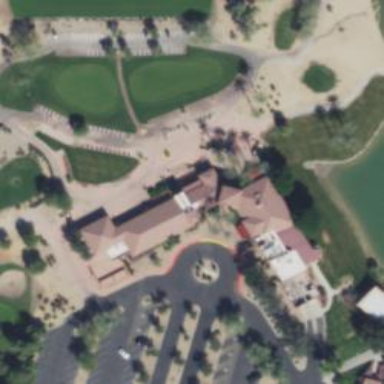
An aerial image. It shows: Clubhouse for golf.